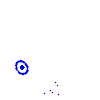
Particle: electron